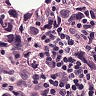
Metastatic tissue present: yes